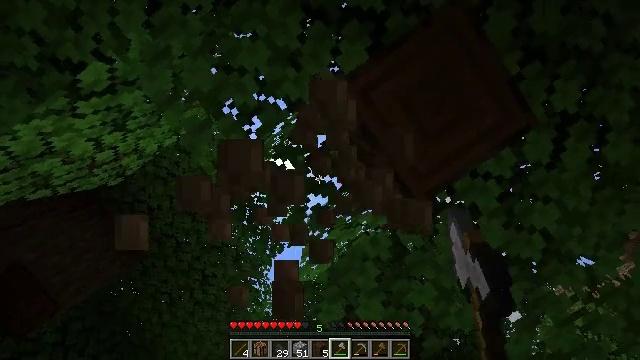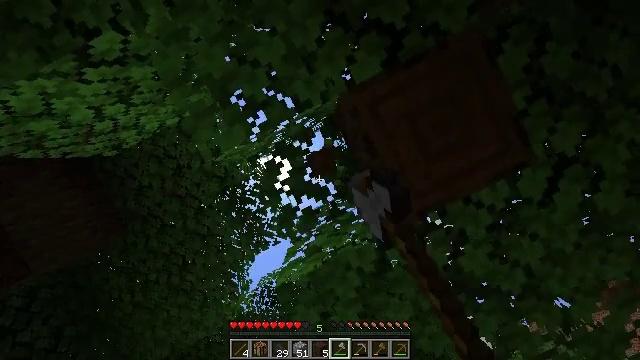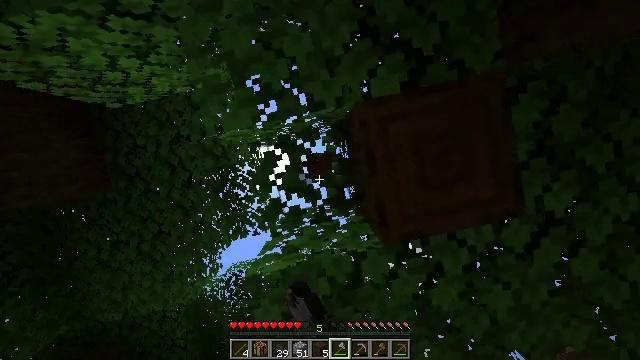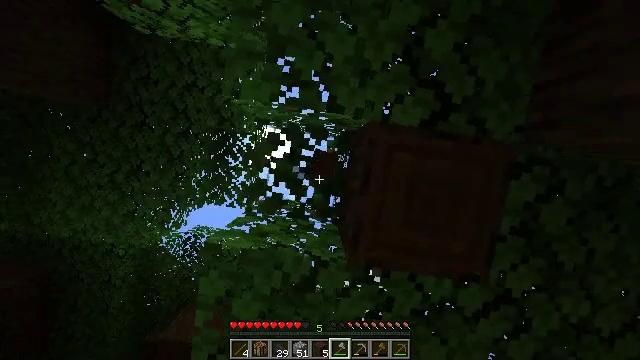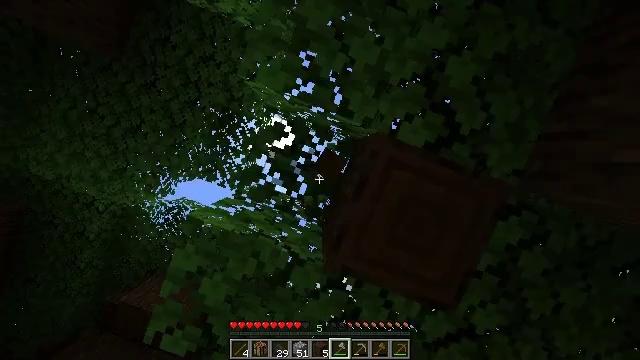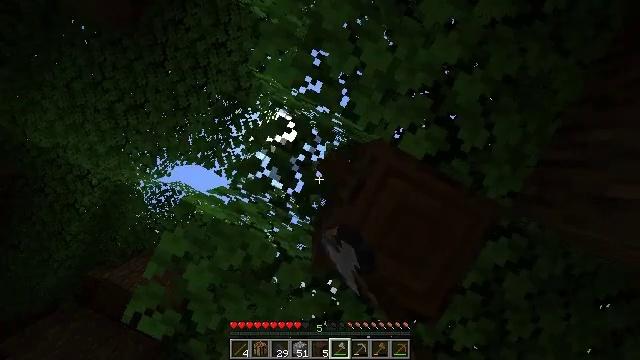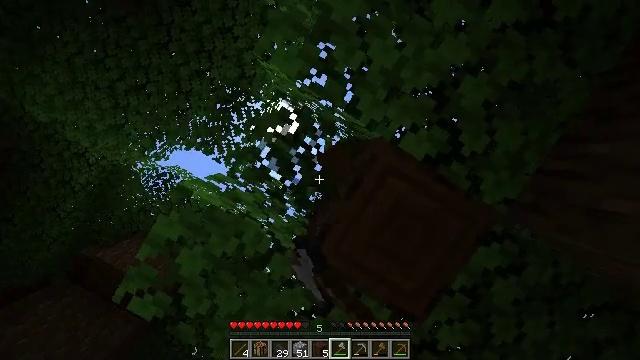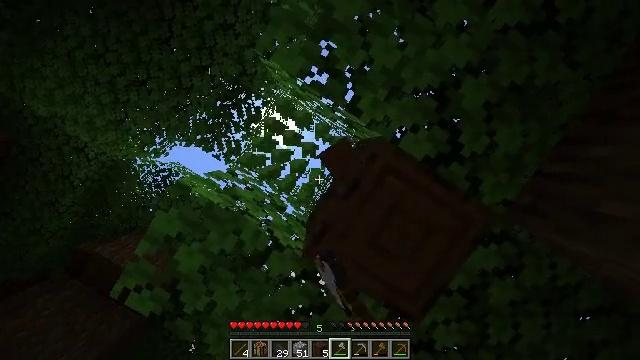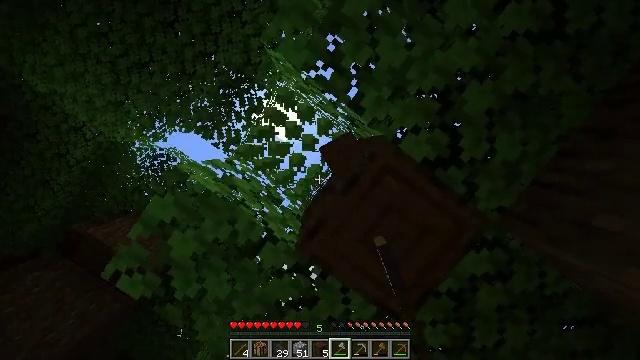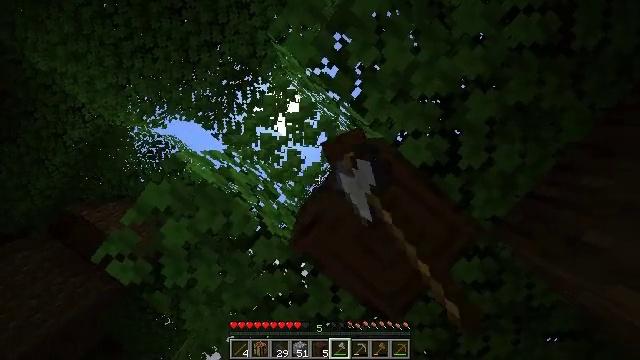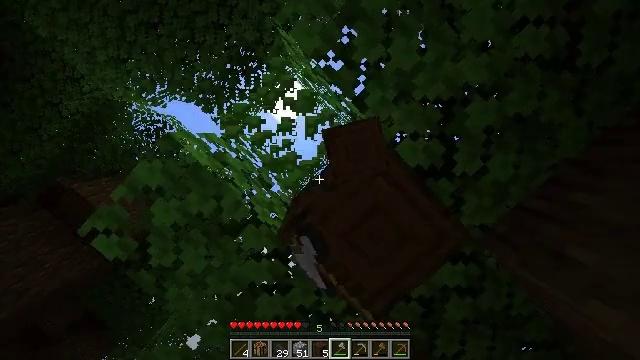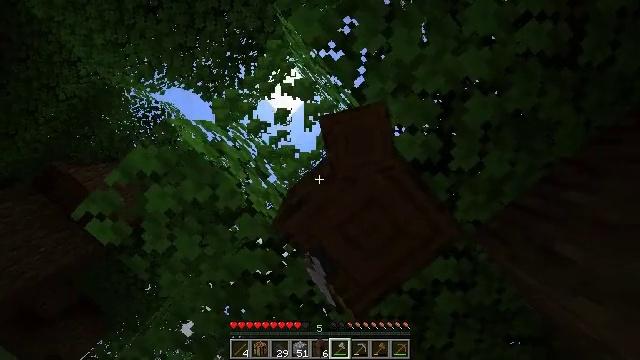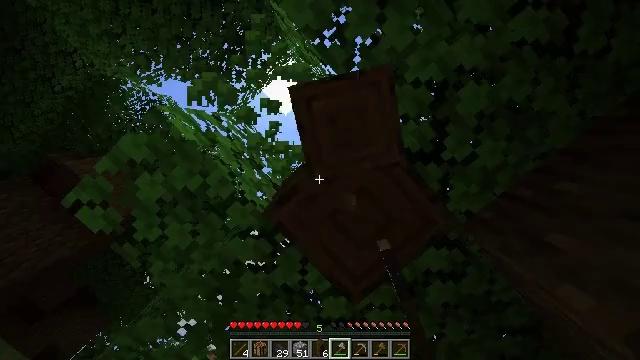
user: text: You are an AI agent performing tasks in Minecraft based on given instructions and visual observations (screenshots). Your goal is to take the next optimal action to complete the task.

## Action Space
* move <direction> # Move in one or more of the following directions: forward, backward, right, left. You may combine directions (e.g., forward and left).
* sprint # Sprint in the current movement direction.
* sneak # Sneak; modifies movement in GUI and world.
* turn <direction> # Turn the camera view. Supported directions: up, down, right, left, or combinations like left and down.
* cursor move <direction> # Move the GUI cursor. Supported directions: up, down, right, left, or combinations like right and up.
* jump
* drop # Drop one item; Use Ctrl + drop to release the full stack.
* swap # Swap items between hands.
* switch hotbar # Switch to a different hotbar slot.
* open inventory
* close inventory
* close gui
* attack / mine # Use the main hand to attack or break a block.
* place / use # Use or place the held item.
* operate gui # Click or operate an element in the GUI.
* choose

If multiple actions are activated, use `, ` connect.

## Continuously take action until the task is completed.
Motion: motion action
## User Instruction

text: Break the dark oak leaves for resources.
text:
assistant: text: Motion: sneak, turn right, attack / mine
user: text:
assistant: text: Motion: sneak, turn right, attack / mine
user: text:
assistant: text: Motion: sneak, turn right, attack / mine
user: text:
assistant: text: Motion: sneak, turn right, attack / mine
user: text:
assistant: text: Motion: sneak, turn right, attack / mine
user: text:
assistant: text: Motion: sneak, turn right and down, attack / mine
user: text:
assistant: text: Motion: sneak, attack / mine
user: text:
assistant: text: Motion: sneak, turn right and down, attack / mine
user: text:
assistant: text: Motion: sneak, turn right, attack / mine
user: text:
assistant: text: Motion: move forward and move right, sneak, turn right and down, attack / mine
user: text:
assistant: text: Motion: move forward and move right, sneak, turn right and down, attack / mine
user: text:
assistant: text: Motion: move forward and move right, sneak, attack / mine
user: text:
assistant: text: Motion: sneak, attack / mine